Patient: sex M, age 29
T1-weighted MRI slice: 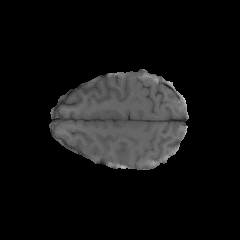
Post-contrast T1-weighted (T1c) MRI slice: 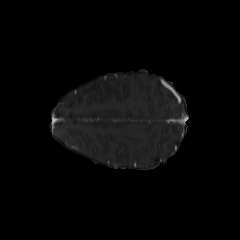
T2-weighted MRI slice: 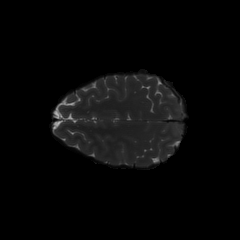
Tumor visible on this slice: no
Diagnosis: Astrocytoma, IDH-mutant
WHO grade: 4